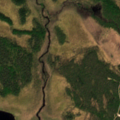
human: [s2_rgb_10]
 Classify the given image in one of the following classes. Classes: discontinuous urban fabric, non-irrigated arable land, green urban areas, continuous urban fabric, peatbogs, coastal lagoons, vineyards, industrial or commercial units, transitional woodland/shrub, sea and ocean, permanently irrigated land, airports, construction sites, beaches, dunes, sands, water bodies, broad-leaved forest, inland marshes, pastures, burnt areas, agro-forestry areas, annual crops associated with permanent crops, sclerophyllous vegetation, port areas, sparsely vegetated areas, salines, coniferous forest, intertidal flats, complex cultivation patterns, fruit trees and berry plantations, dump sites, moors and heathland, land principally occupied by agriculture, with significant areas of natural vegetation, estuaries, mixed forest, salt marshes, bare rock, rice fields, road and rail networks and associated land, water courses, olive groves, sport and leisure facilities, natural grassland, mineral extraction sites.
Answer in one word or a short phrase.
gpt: coniferous forest, transitional woodland/shrub, peatbogs, water bodies